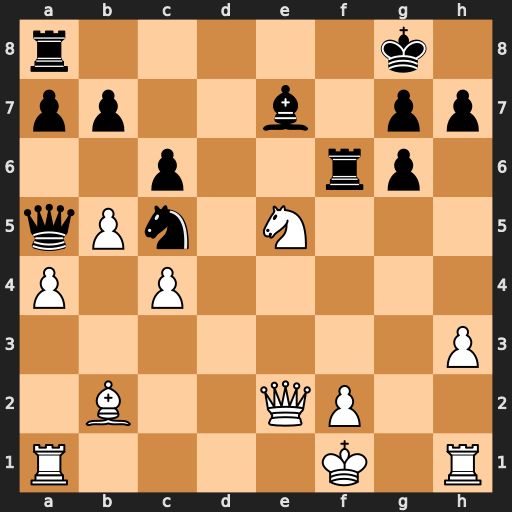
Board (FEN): r5k1/pp2b1pp/2p2rp1/qPn1N3/P1P5/7P/1B2QP2/R4K1R
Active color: w
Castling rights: -
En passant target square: -
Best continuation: Nxc6 bxc6 Qxe7 Rf7 Qxc5